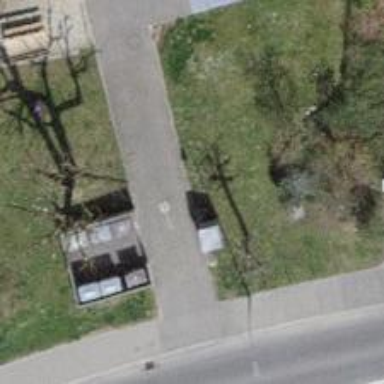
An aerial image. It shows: Recycling container for recycling.